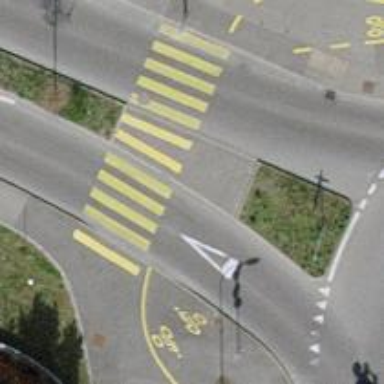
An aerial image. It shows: Asphalt cycleway with marked crossing. The road surface is also asphalt.